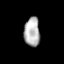
Tissue: prostate
Cell type: T cells
Senescence score: 0.2782
Nuclear area (px): 448
Mean DAPI intensity: 177.891